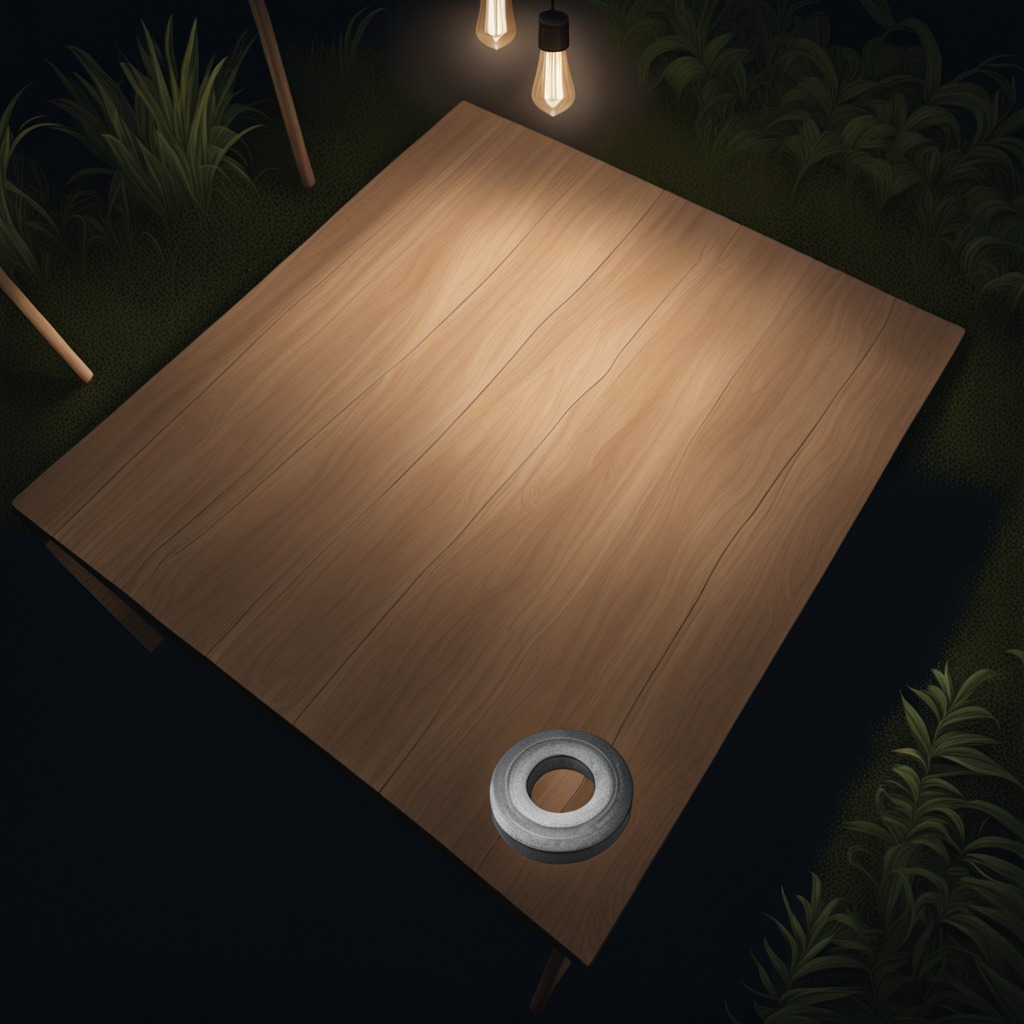
A flat metal washer is lying on a wooden table inside a jungle field workshop tent at night.